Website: macys
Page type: cart
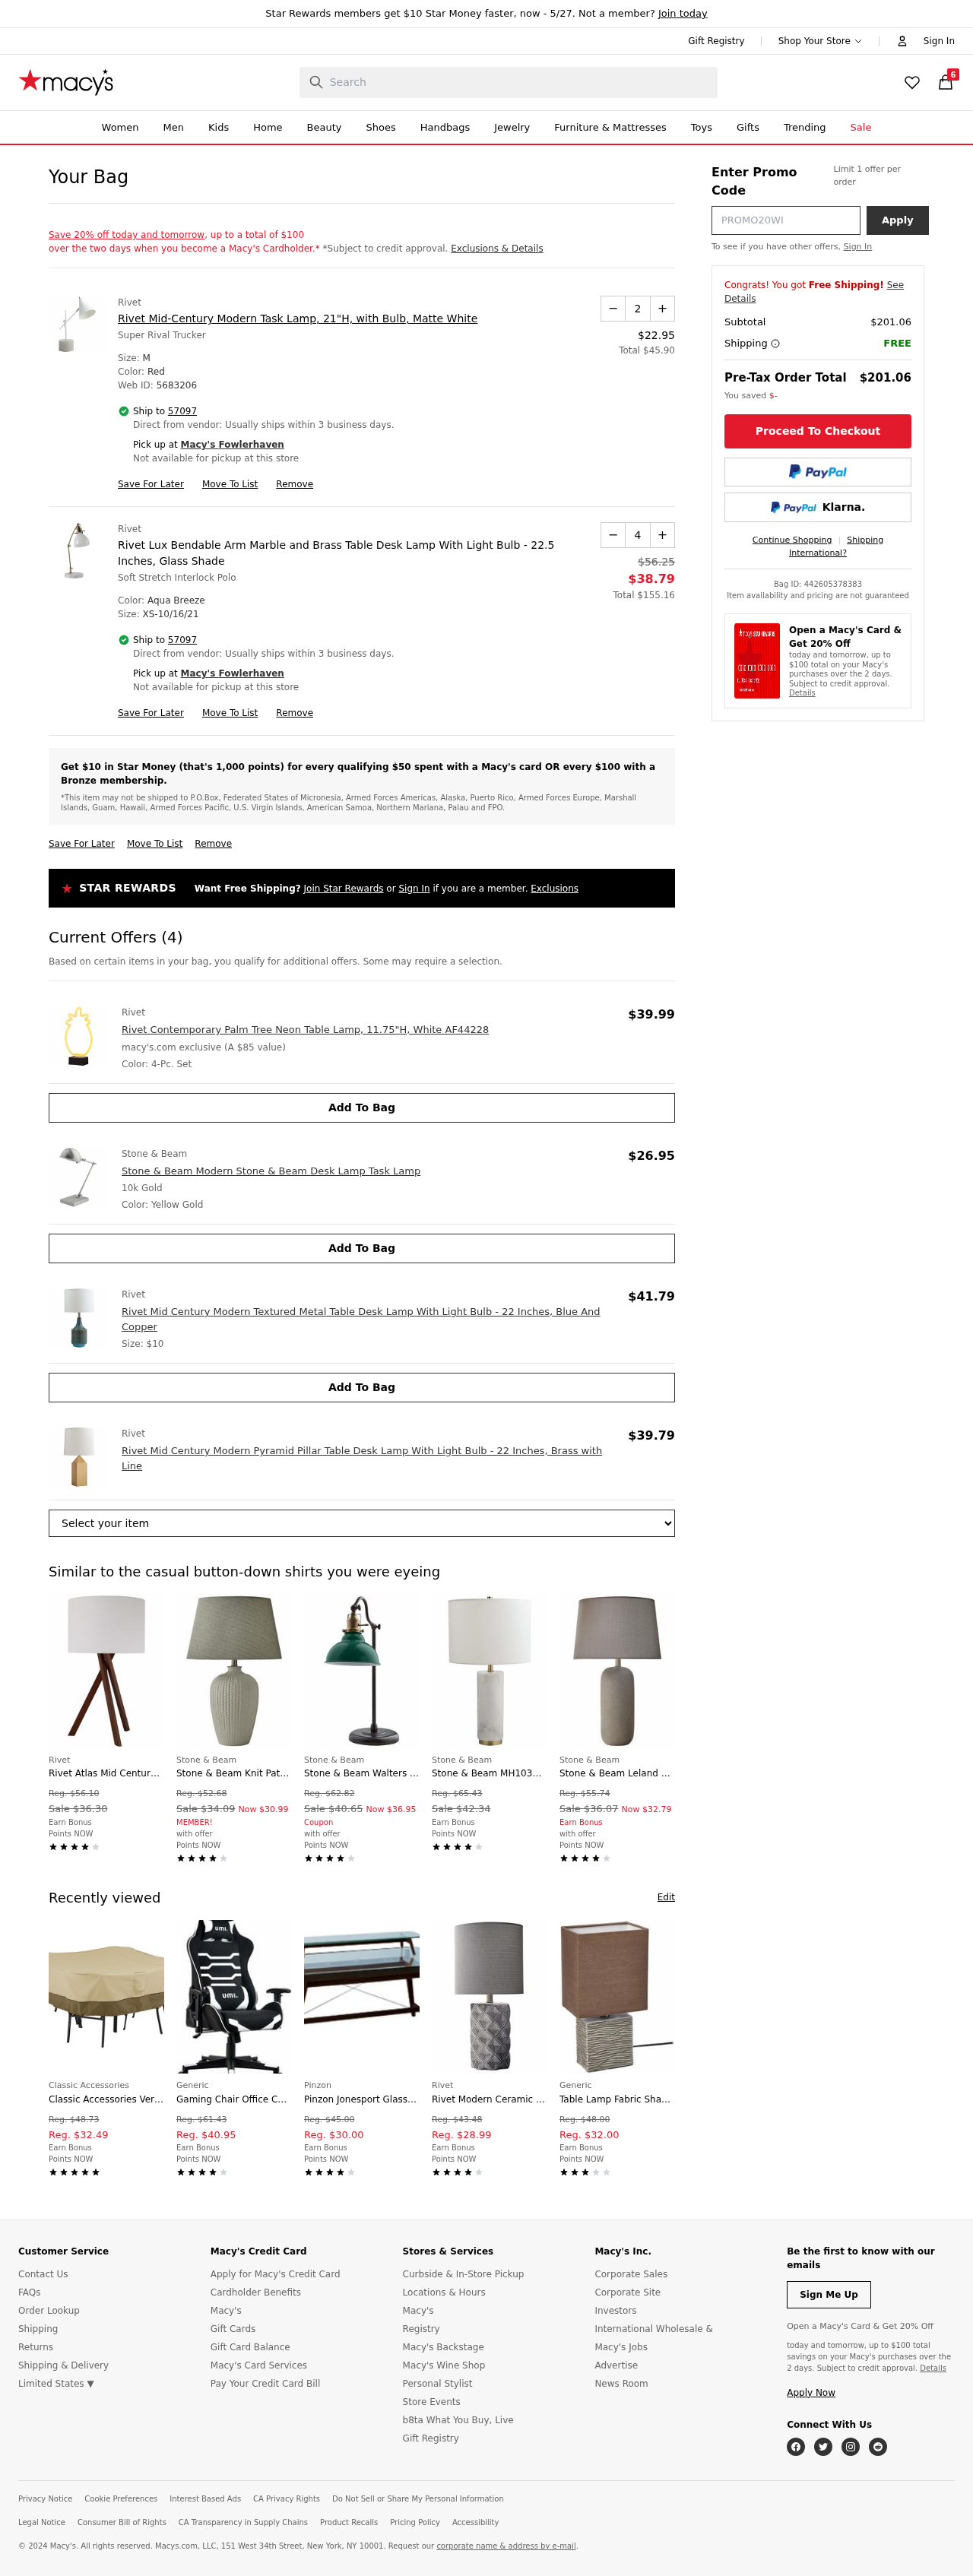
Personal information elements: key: PII_CITY
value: Fowlerhaven
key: PII_POSTCODE
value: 57097
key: PII_PROMO_CODE
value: SAVE28
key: PII_POSTCODE2
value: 57097
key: PII_CITY2
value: Fowlerhaven
Product elements: key: PRODUCT1_BRAND
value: Rivet
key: PRODUCT1_NAME
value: Rivet Mid-Century Modern Task Lamp, 21"H, with Bulb, Matte White
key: PRODUCT1_PRICE
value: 22.95
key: PRODUCT1_QUANTITY
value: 2
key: PRODUCT2_BRAND
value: Rivet
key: PRODUCT2_NAME
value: Rivet Lux Bendable Arm Marble and Brass Table Desk Lamp With Light Bulb - 22.5 Inches, Glass Shade
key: PRODUCT2_PRICE
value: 38.79
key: PRODUCT2_QUANTITY
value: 4
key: PRODUCT3_BRAND
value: Rivet
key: PRODUCT3_NAME
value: Rivet Contemporary Palm Tree Neon Table Lamp, 11.75"H, White AF44228
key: PRODUCT3_PRICE
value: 39.99
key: PRODUCT4_BRAND
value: Stone & Beam
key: PRODUCT4_NAME
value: Stone & Beam Modern Stone & Beam Desk Lamp Task Lamp
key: PRODUCT4_PRICE
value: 26.95
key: PRODUCT5_BRAND
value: Rivet
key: PRODUCT5_NAME
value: Rivet Mid Century Modern Textured Metal Table Desk Lamp With Light Bulb - 22 Inches, Blue And Copper
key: PRODUCT5_PRICE
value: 41.79
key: PRODUCT6_BRAND
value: Rivet
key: PRODUCT6_NAME
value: Rivet Mid Century Modern Pyramid Pillar Table Desk Lamp With Light Bulb - 22 Inches, Brass with Line
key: PRODUCT6_PRICE
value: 39.79
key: PRODUCT1_TOTAL
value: Total $45.90
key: PRODUCT2_ORIGINAL_PRICE
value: $56.25
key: PRODUCT2_TOTAL
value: Total $155.16
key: PRODUCT7_BRAND
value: Rivet
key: PRODUCT7_NAME
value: Rivet Atlas Mid Century Modern Wood Tripod Table Desk Lamp With Light Bulb - 27 Inches, White Shade
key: PRODUCT7_ORIGINAL_PRICE
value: Reg. $56.10
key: PRODUCT7_SALE_PRICE
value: Sale $36.30
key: PRODUCT8_BRAND
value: Stone & Beam
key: PRODUCT8_NAME
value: Stone & Beam Knit Pattern Ceramic Living Room Table Desk Lamp With LED Light Bulb - 18 x 24 Inches,
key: PRODUCT8_ORIGINAL_PRICE
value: Reg. $52.68
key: PRODUCT8_SALE_PRICE
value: Sale $34.09
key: PRODUCT8_PRICE
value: Now $30.99
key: PRODUCT9_BRAND
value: Stone & Beam
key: PRODUCT9_NAME
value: Stone & Beam Walters Vintage Task Table Desk Lamp With LED Light Bulb - 7.6 x 10 x 19.9 Inches, Gree
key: PRODUCT9_ORIGINAL_PRICE
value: Reg. $62.82
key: PRODUCT9_SALE_PRICE
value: Sale $40.65
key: PRODUCT9_PRICE
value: Now $36.95
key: PRODUCT10_BRAND
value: Stone & Beam
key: PRODUCT10_NAME
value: Stone & Beam MH103137 - Rivet Cylinder Lamp - Table, 14" x 14" x 22", Paint+Plating
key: PRODUCT10_ORIGINAL_PRICE
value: Reg. $65.43
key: PRODUCT10_SALE_PRICE
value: Sale $42.34
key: PRODUCT11_BRAND
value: Stone & Beam
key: PRODUCT11_NAME
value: Stone & Beam Leland Modern Textured Table Lamp With Bulb, 24.5"H, Grey
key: PRODUCT11_ORIGINAL_PRICE
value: Reg. $55.74
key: PRODUCT11_SALE_PRICE
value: Sale $36.07
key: PRODUCT11_PRICE
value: Now $32.79
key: PRODUCT12_BRAND
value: Classic Accessories
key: PRODUCT12_NAME
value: Classic Accessories Veranda 55 – 227 – 011501 – Patio Table &amp; Chair Cover – M
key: PRODUCT12_ORIGINAL_PRICE
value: Reg. $48.73
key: PRODUCT12_PRICE
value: Reg. $32.49
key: PRODUCT13_BRAND
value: Generic
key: PRODUCT13_NAME
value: Gaming Chair Office Chair Desk Chair with Rocker Function Gamer Chair Fabric Height Adjustable Swive
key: PRODUCT13_ORIGINAL_PRICE
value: Reg. $61.43
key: PRODUCT13_PRICE
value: Reg. $40.95
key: PRODUCT14_BRAND
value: Pinzon
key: PRODUCT14_NAME
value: Pinzon Jonesport Glasstop Wooden Desk with Hutch, Kona
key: PRODUCT14_ORIGINAL_PRICE
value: Reg. $45.00
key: PRODUCT14_PRICE
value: Reg. $30.00
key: PRODUCT15_BRAND
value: Rivet
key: PRODUCT15_NAME
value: Rivet Modern Ceramic Table Lamp with Geometric-Patterned Base, 22.75" H, Grey
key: PRODUCT15_ORIGINAL_PRICE
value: Reg. $43.48
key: PRODUCT15_PRICE
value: Reg. $28.99
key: PRODUCT16_BRAND
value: Generic
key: PRODUCT16_NAME
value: Table Lamp Fabric Shade with Rectangular Wood Base 11.5 Inches
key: PRODUCT16_ORIGINAL_PRICE
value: Reg. $48.00
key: PRODUCT16_PRICE
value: Reg. $32.00
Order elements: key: ORDER_NUM_ITEMS
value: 6
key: ORDER_SUBTOTAL
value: $201.06
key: ORDER_SUBTOTAL2
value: $201.06
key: ORDER_ID
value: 442605378383
Search elements: key: HEADER_SEARCH
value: Search